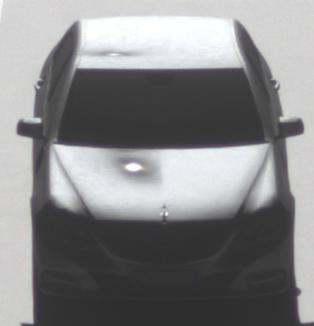
Make: Mercedes-Benz
Model: E 200
Detailed model: E-Class (212) Limousine
Model produced from: 2013/04
Model produced until: 2015/10
Doors: 4
Color: gray
Road condition: dry road
Daytime: morning or afternoon
Contrast: high contrast